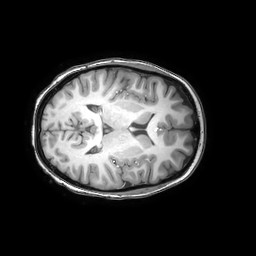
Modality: T1w
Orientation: axial
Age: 19
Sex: female
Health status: healthy
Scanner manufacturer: philips
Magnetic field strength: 3 T
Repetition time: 0.0079 s
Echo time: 0.0035 s